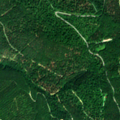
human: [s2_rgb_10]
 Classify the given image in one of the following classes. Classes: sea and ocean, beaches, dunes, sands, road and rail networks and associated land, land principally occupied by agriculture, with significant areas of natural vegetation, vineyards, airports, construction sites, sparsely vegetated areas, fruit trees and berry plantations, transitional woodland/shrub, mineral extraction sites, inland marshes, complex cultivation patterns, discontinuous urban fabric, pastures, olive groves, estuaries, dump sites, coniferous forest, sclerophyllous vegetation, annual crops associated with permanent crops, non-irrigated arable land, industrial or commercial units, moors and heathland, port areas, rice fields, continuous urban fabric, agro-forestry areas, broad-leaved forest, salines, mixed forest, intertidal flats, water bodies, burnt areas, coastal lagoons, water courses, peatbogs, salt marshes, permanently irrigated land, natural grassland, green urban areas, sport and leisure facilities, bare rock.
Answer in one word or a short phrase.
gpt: broad-leaved forest, coniferous forest, mixed forest